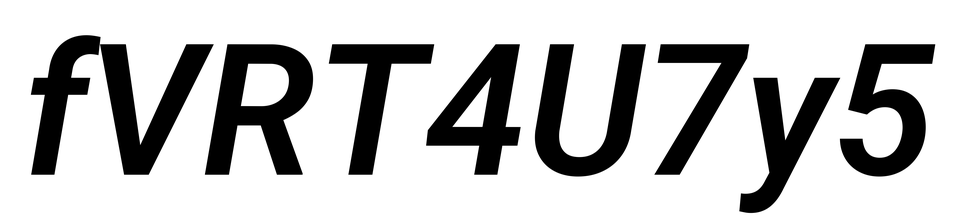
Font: Roboto-Italic_SemiBold_Italic